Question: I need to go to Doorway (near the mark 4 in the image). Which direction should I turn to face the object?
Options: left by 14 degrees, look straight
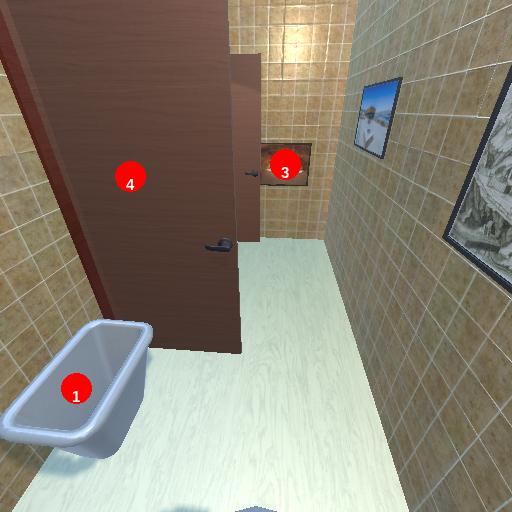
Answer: left by 14 degrees